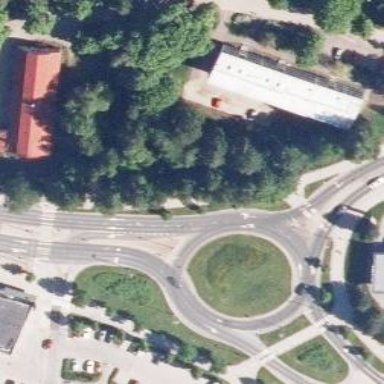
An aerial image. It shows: Secondary road with asphalt surface leading to roundabout.